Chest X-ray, PA view. Patient: 35 years old, sex M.
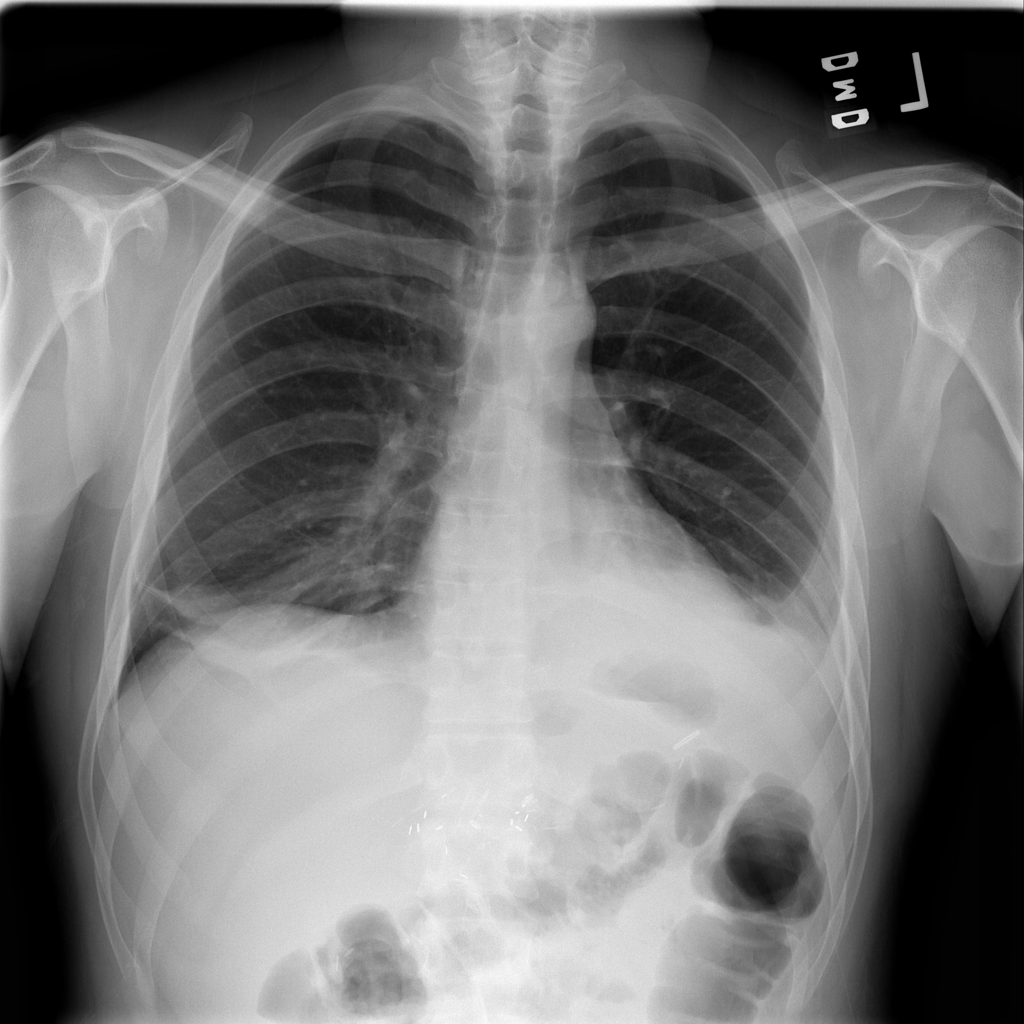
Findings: No Finding